Chest X-ray. View position: AP
Patient age: 23
Patient sex: M
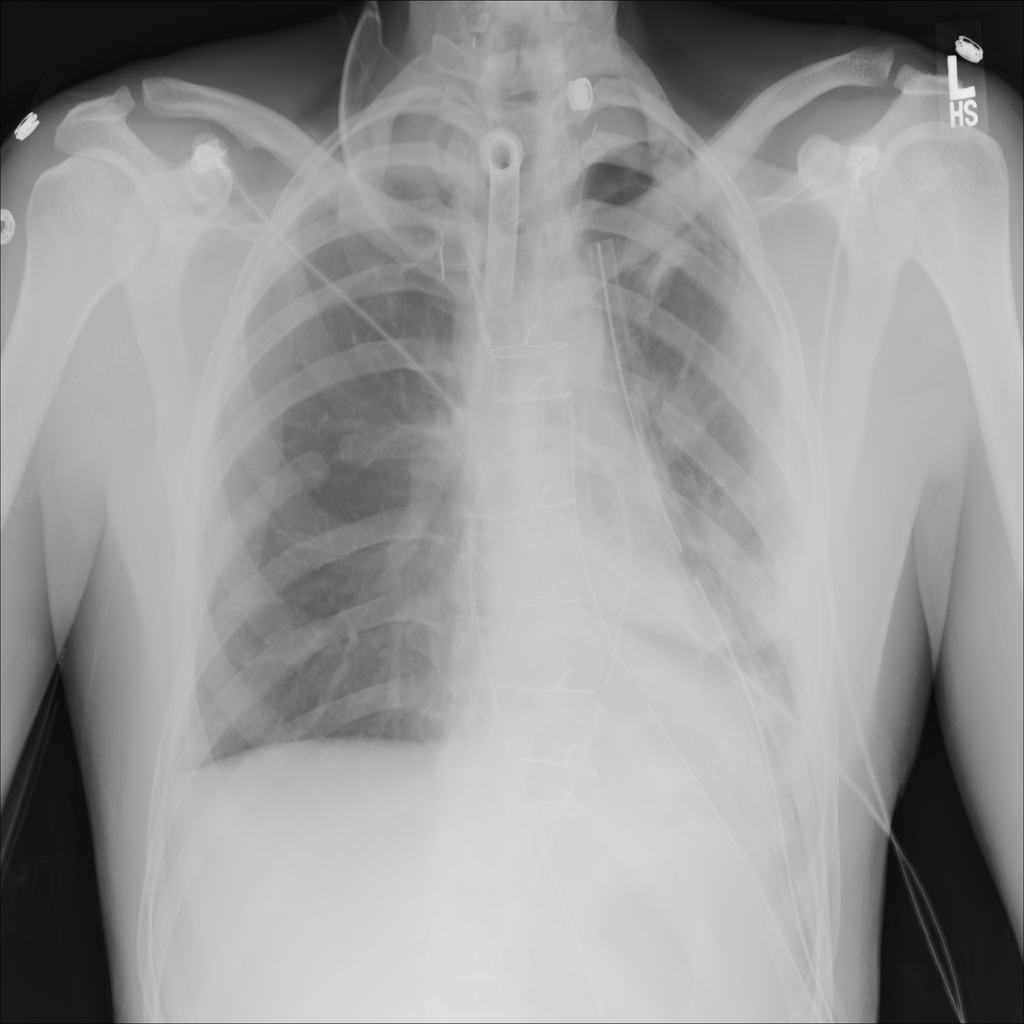
Finding: Pneumothorax